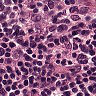
Metastatic tissue present: no